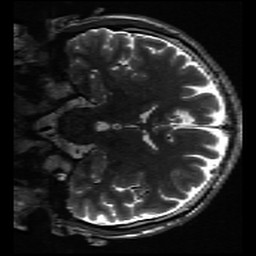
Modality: inplaneT2
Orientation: coronal